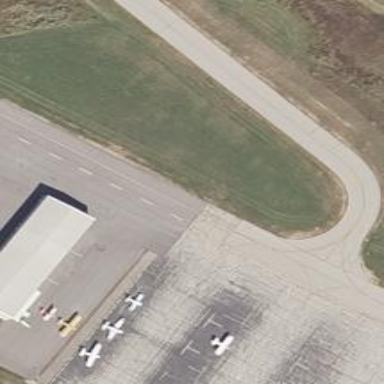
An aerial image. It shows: View of taxiway at the airport.